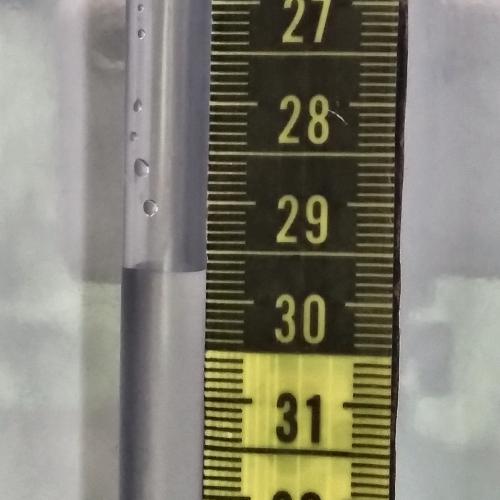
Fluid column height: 29.7 cm